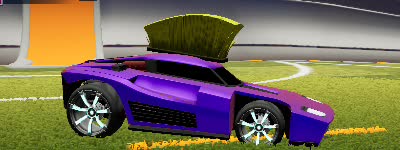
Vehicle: breakout